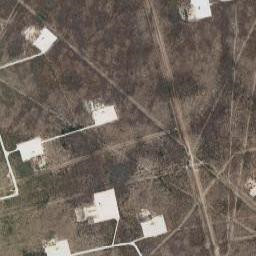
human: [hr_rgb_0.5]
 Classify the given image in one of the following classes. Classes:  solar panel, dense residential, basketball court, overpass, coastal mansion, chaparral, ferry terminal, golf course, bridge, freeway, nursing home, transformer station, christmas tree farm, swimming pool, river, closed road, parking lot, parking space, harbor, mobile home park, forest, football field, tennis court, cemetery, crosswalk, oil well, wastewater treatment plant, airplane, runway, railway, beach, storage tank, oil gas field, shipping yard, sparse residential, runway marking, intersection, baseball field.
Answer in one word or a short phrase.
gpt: oil gas field